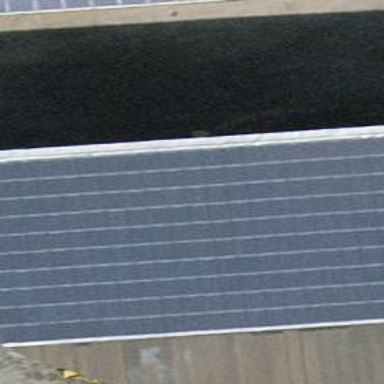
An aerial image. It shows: Small solar photovoltaic panel generator on the roof of building.